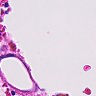
Metastatic tissue present: no